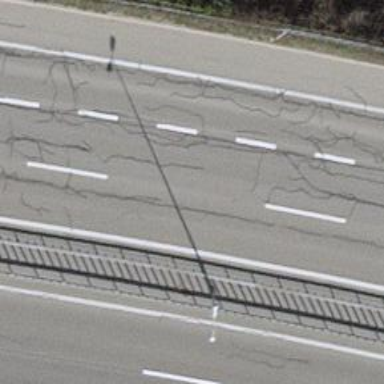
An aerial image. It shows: Asphalt motorway.